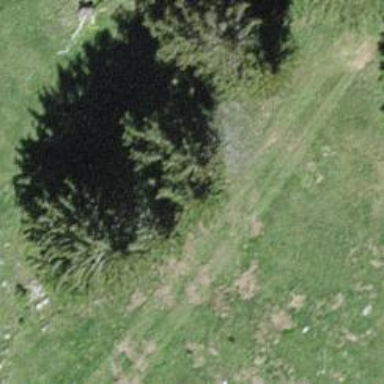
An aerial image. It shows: Needle-leaved tree in its natural environment.